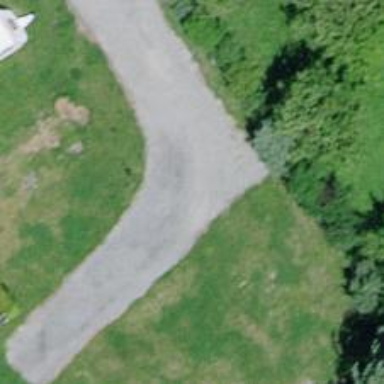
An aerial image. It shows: Gravel driveway designated as service road.